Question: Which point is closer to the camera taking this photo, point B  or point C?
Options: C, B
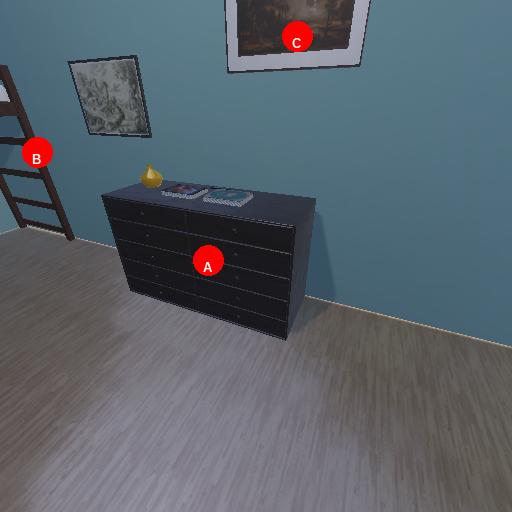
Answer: C